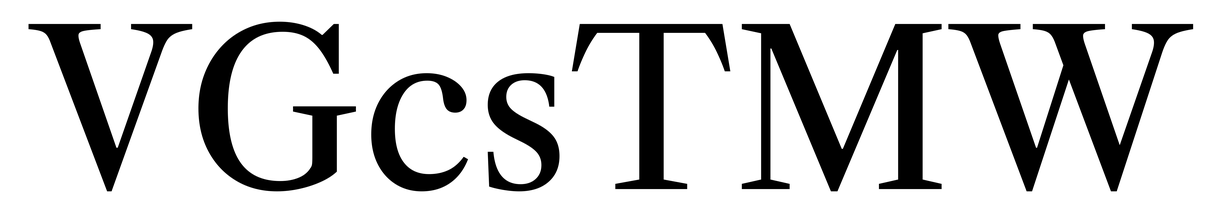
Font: LibreCaslonText_Regular